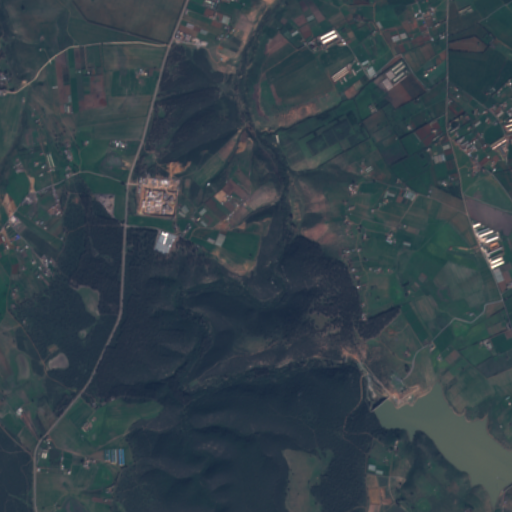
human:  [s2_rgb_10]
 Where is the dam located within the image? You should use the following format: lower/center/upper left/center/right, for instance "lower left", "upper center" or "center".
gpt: The dam is located in the lower right of the image.
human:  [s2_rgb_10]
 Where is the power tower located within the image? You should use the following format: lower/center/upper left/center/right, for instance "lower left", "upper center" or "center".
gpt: The power tower is located in the upper of the image.
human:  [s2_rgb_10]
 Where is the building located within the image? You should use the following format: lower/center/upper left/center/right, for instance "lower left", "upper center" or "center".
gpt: There is no building in the image.